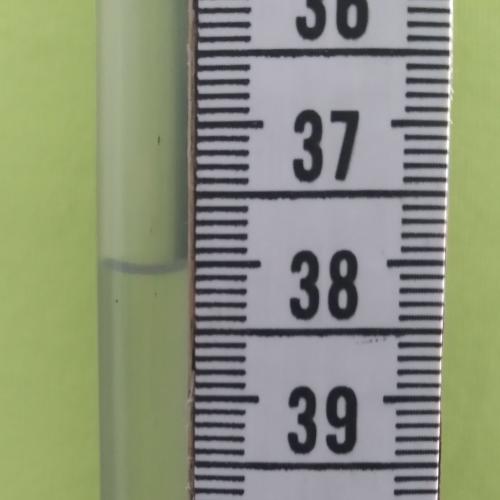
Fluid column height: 38.0 cm